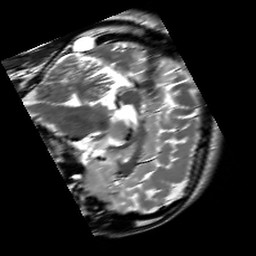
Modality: T2w
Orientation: sagittal
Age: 28
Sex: male
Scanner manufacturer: siemens
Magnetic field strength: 3 T
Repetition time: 7 s
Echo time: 0.09 s